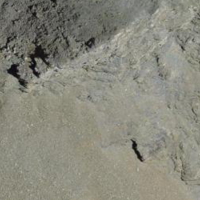
EUNIS habitat code: 48
Species observed at this site:
Gypaetus barbatus